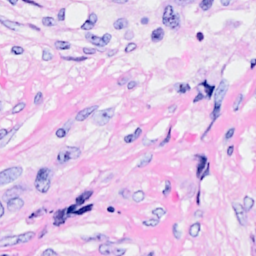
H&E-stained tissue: Breast